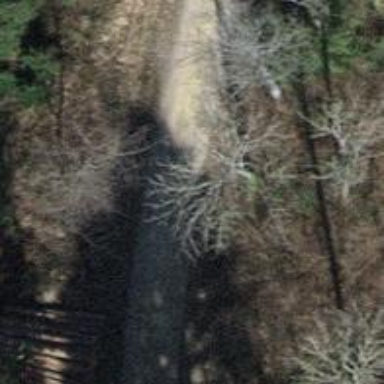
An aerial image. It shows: Track with grade 2 gravel surface.